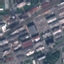
Land use / land cover class: Industrial